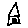
Label: house